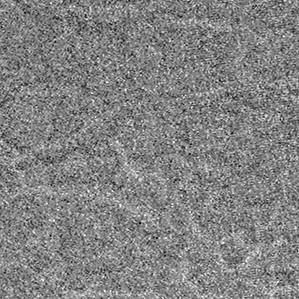
Label: frost